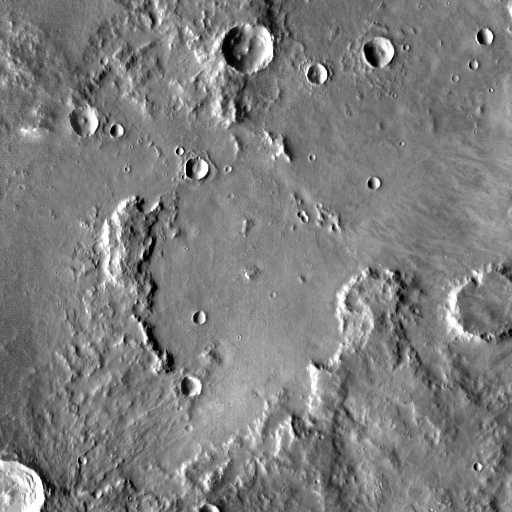
Crater classes present: Background, Other, Layered, Buried, Secondary